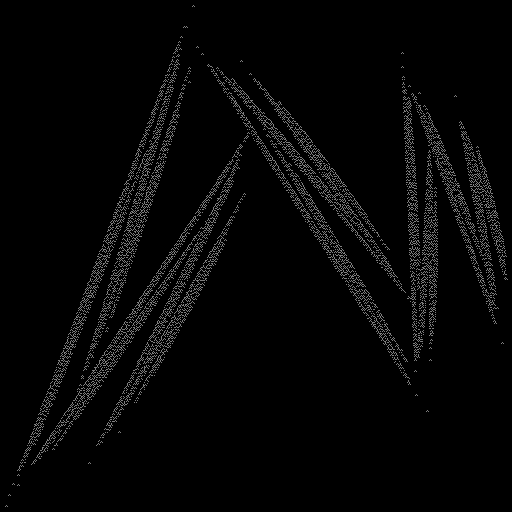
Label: bamboofern